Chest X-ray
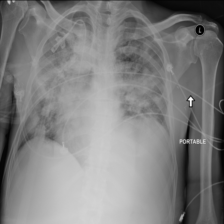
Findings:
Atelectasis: negative
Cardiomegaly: negative
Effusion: negative
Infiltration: negative
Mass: negative
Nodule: negative
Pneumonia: negative
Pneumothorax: negative
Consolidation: negative
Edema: negative
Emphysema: negative
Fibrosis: negative
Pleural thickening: negative
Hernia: negative